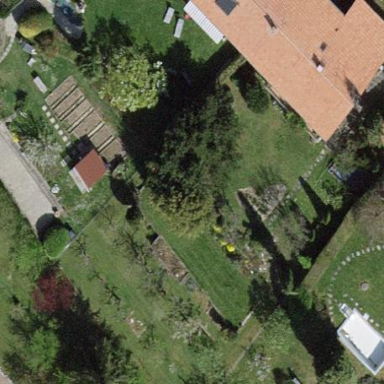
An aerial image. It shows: Garden enclosed by fence.